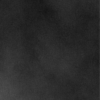
Label: dusty